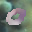
Label: 0